Question: Here is my query for a maintenance dates list.
'''
SELECT 'checkdates'.'checkdateplanneddate', 'checkdates'.'checkdatevehicle', 'checktypes'.'checktype', 'checktypes'.'emailto', 'checktypes'.'daysnotice'
FROM 'checkdates'
, 'checktypes'
WHERE 'checktypes'.'checktype' = 'checkdates'.'checkdatechecktype';
'''
The idea is..
Everyday the server will email customers to let them know which checkdates are coming, based on the days notice that is set for that type of check. (see image)
Currently it is showing all checkdates.
All i need to do is filter the list so it only shows the dates that are
"Todays date plus checktypes.daysnotice"
I have tried many different queries, but cannot seem to get the right combo.
Thank you in advance
I have attached an image to show that the data is available

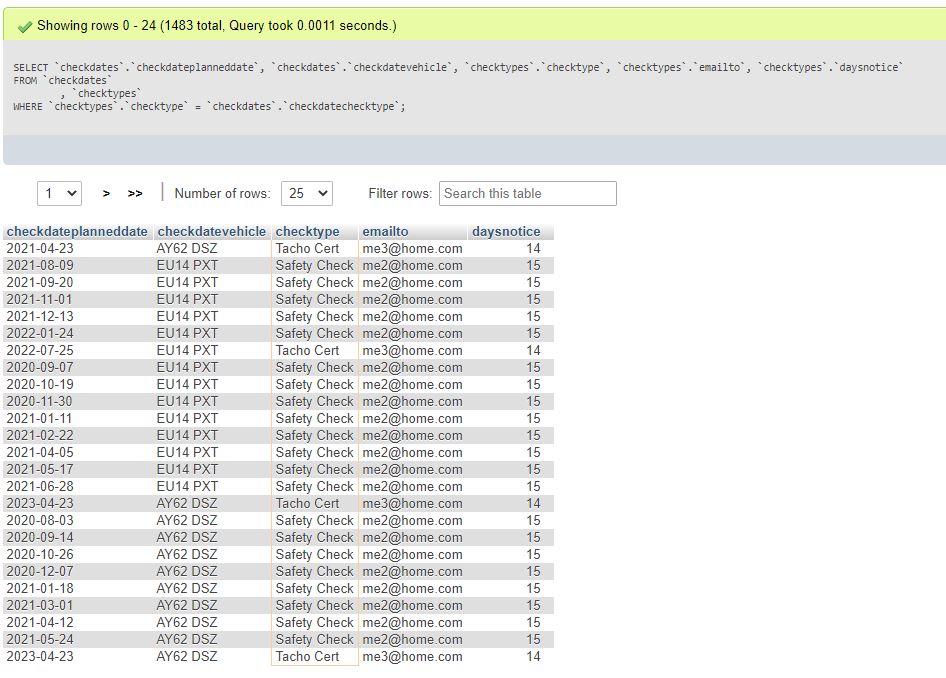
Answer: If I understand your question correctly, and assuming that you are running MySQL (as the use of backticks for quoting and the phpmyadmin screen copy indicate), you can use date arithmetics as follows:
'''
SELECT cd.checkdateplanneddate, cd.checkdatevehicle, ct.checktype, ct.emailto, ct.daysnotice
FROM checkdates cd
INNER JOIN checktypes ct ON ct.checktype = cd.checkdatechecktype
WHERE cd.checkdateplanneddate = current_date + interval ct.daysnotice day
'''
The 'where' condition implements the desired logic.
Side notes:
- Use standard, explicit joins! Implicit joins (with commas in the 'from' clause) is a very old syntax, that should not be used in new code- Table aliases make the query easier to write and read